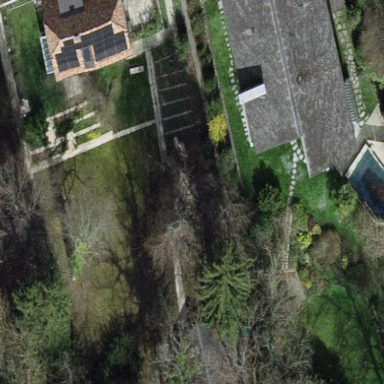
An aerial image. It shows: Garden enclosed by fence.